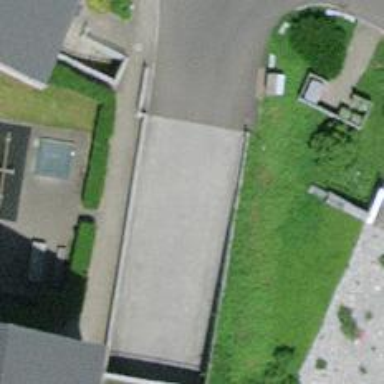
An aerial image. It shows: Parking entrance.